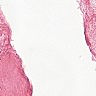
Metastatic tissue present: no